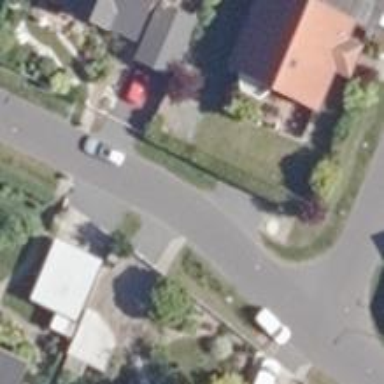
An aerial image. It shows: Smooth asphalt road in residential area.